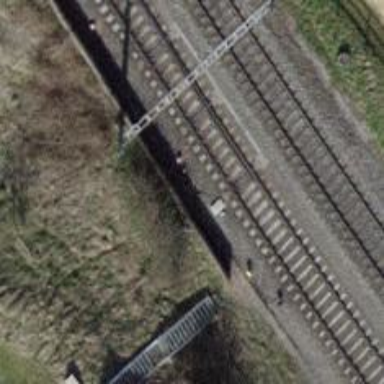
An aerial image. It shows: Railway switch.